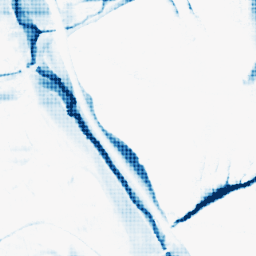
Category: morphological
Decomposition family: morphological_rect
Decomposition parameters: operation: closing
width: 50
height: 10
Upsampling method: sinc_hamming
Upsampling parameters: scale: 4
kernel_size: 4
Upsampling scale: 4